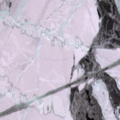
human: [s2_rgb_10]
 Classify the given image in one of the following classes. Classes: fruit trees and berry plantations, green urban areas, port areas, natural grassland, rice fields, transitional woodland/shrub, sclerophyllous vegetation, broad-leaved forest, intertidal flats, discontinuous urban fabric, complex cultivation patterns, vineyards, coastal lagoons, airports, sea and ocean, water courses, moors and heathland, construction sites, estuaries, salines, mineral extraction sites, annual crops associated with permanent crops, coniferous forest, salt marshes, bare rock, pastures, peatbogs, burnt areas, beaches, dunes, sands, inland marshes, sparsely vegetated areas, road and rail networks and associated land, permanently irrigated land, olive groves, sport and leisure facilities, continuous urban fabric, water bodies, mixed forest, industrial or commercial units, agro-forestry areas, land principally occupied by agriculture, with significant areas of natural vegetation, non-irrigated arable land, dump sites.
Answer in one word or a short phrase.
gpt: sea and ocean